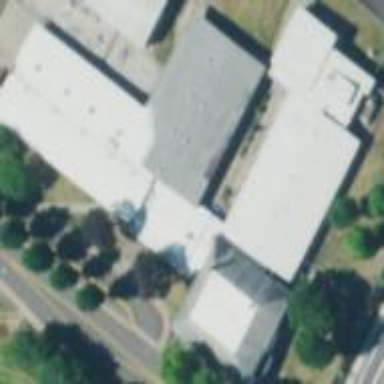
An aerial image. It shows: School building.